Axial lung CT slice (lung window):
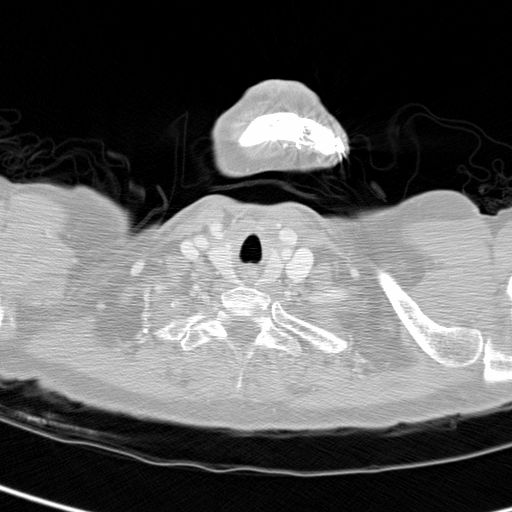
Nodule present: no